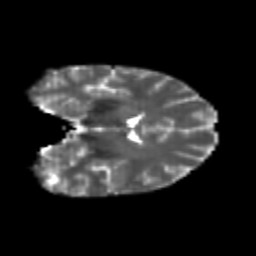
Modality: T2w
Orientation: coronal
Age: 25
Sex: female
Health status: healthy
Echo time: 0.074 s